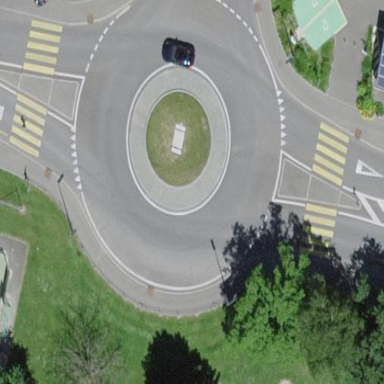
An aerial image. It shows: Primary highway with asphalt surface. It features roundabout with asphalt sidewalk on the right.